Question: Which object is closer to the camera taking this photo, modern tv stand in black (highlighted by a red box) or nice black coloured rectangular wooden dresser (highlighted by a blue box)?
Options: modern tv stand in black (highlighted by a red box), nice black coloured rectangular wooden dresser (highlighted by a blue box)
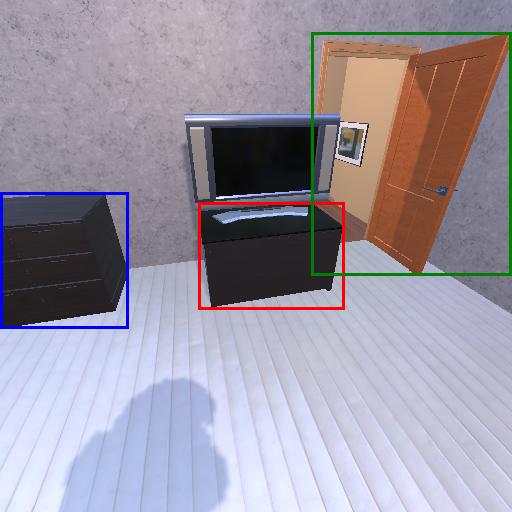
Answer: modern tv stand in black (highlighted by a red box)